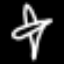
Label: airplane